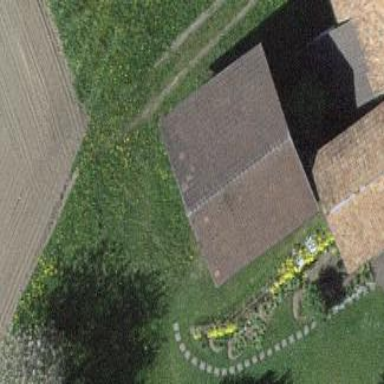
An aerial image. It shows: Rural barn.